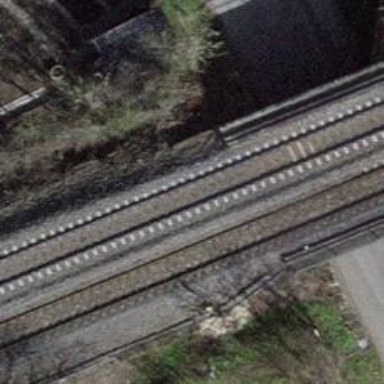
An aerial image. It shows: There is bridge over railway with one track.